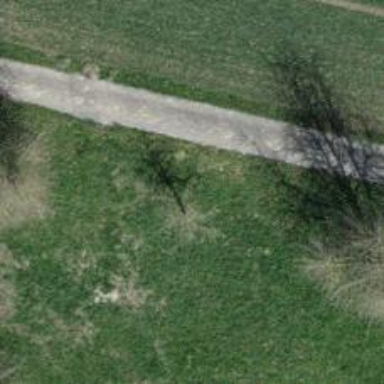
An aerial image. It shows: Single tag "natural: tree."